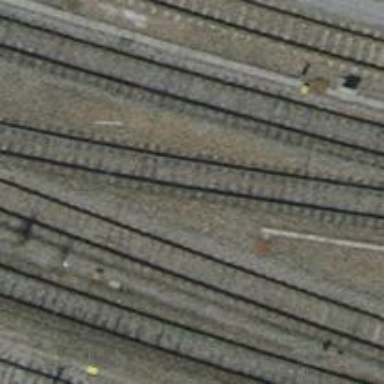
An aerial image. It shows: Rail siding with electrified tracks using contact line.